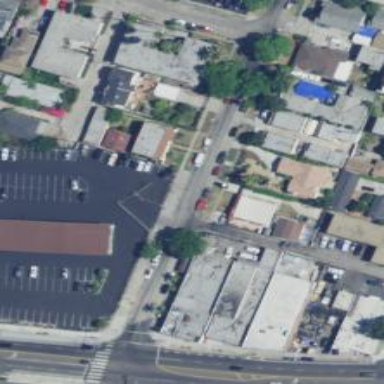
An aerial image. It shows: Alley classified as service road.